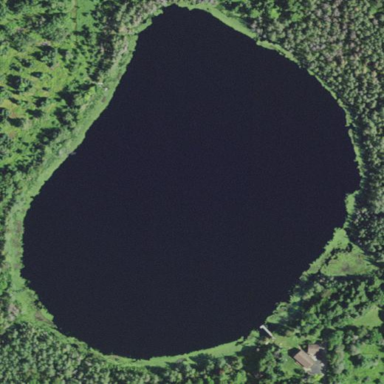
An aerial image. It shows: Serene lake surrounded by nature.